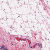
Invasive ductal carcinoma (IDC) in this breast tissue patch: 0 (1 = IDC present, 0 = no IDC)